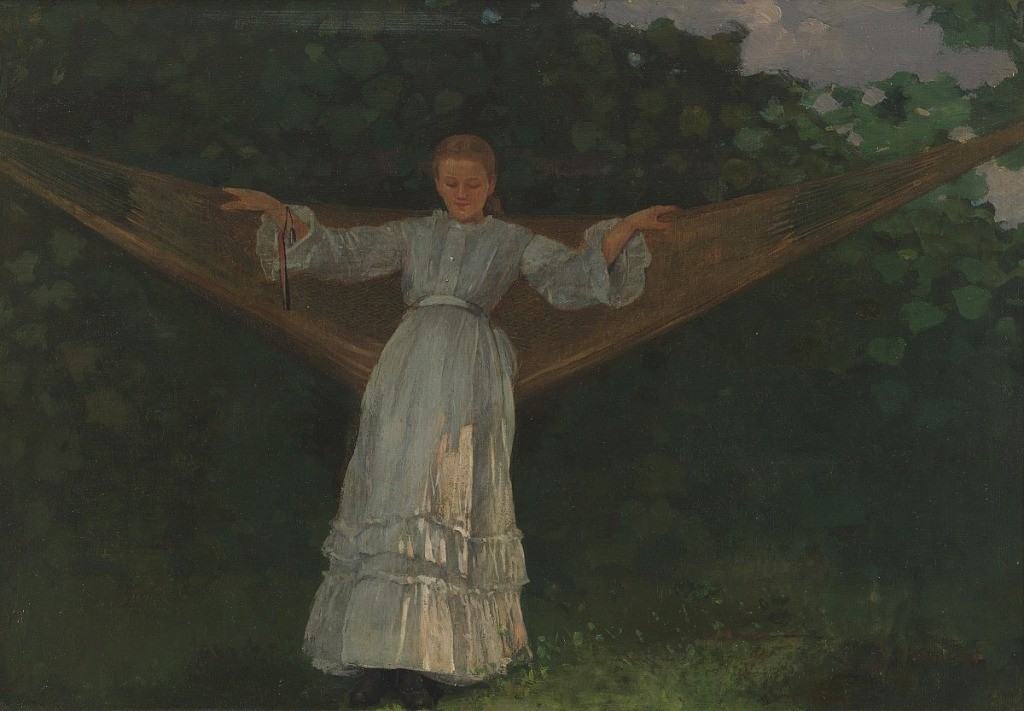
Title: Summer Afternoon
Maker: Winslow Homer, American, 1836–1910
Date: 1872
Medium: Brush and oil paint on canvas
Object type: Painting
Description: Horizontal view of a young woman in white flounce dress standing in center; leaning against a hammock swung from supports beyond the right and left edges of picture; resting her arms on farther edges of hammock and looking down.  A fan hangs from a cord around her right wrist.